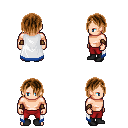
a pixel art fantasy rpg character, male body template, human, light skin, white trimmed cape, red pants, brown bangs hairstyle, leather bracers, black shoes, four views (front, back, left, right), 2x2 character sprite sheet, small pixel art, hard edges, no anti-aliasing